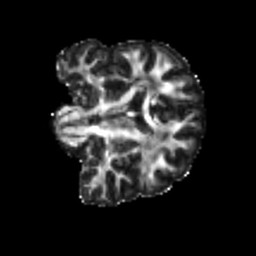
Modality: FA
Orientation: coronal
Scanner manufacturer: siemens
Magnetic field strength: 3 T
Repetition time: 4 s
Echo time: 0.0594 s